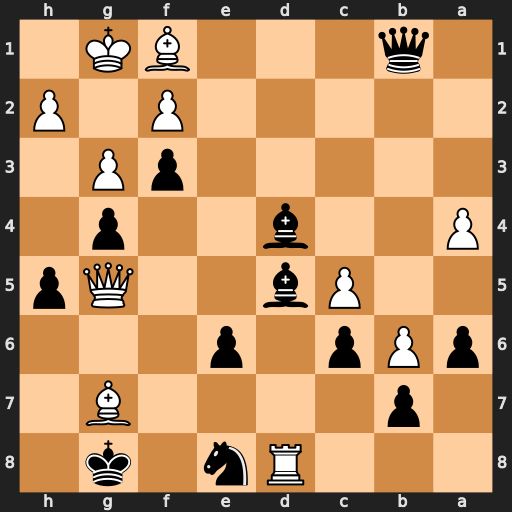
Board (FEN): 3Rn1k1/1p4B1/pPp1p3/2Pb2Qp/P2b2p1/5pP1/5P1P/1q3BK1
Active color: b
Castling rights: -
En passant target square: -
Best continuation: Bxf2+ Kxf2 Qc2+ Ke3 Qc1+